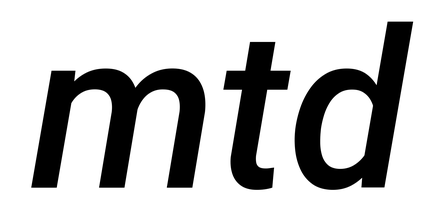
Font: Roboto-Italic_Medium_Italic